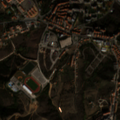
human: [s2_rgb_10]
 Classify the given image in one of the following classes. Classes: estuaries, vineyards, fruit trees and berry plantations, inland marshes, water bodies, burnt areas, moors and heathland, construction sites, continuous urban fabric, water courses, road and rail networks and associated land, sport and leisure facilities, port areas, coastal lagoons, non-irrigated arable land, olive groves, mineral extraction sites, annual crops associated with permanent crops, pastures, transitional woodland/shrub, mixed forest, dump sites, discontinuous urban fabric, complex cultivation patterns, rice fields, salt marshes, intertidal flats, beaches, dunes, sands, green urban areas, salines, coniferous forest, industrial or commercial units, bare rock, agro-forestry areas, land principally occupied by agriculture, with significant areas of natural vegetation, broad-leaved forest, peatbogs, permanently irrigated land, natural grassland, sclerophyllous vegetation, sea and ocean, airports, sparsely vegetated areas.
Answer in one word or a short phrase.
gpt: continuous urban fabric, discontinuous urban fabric, olive groves, moors and heathland, transitional woodland/shrub